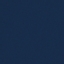
Land use / land cover: SeaLake